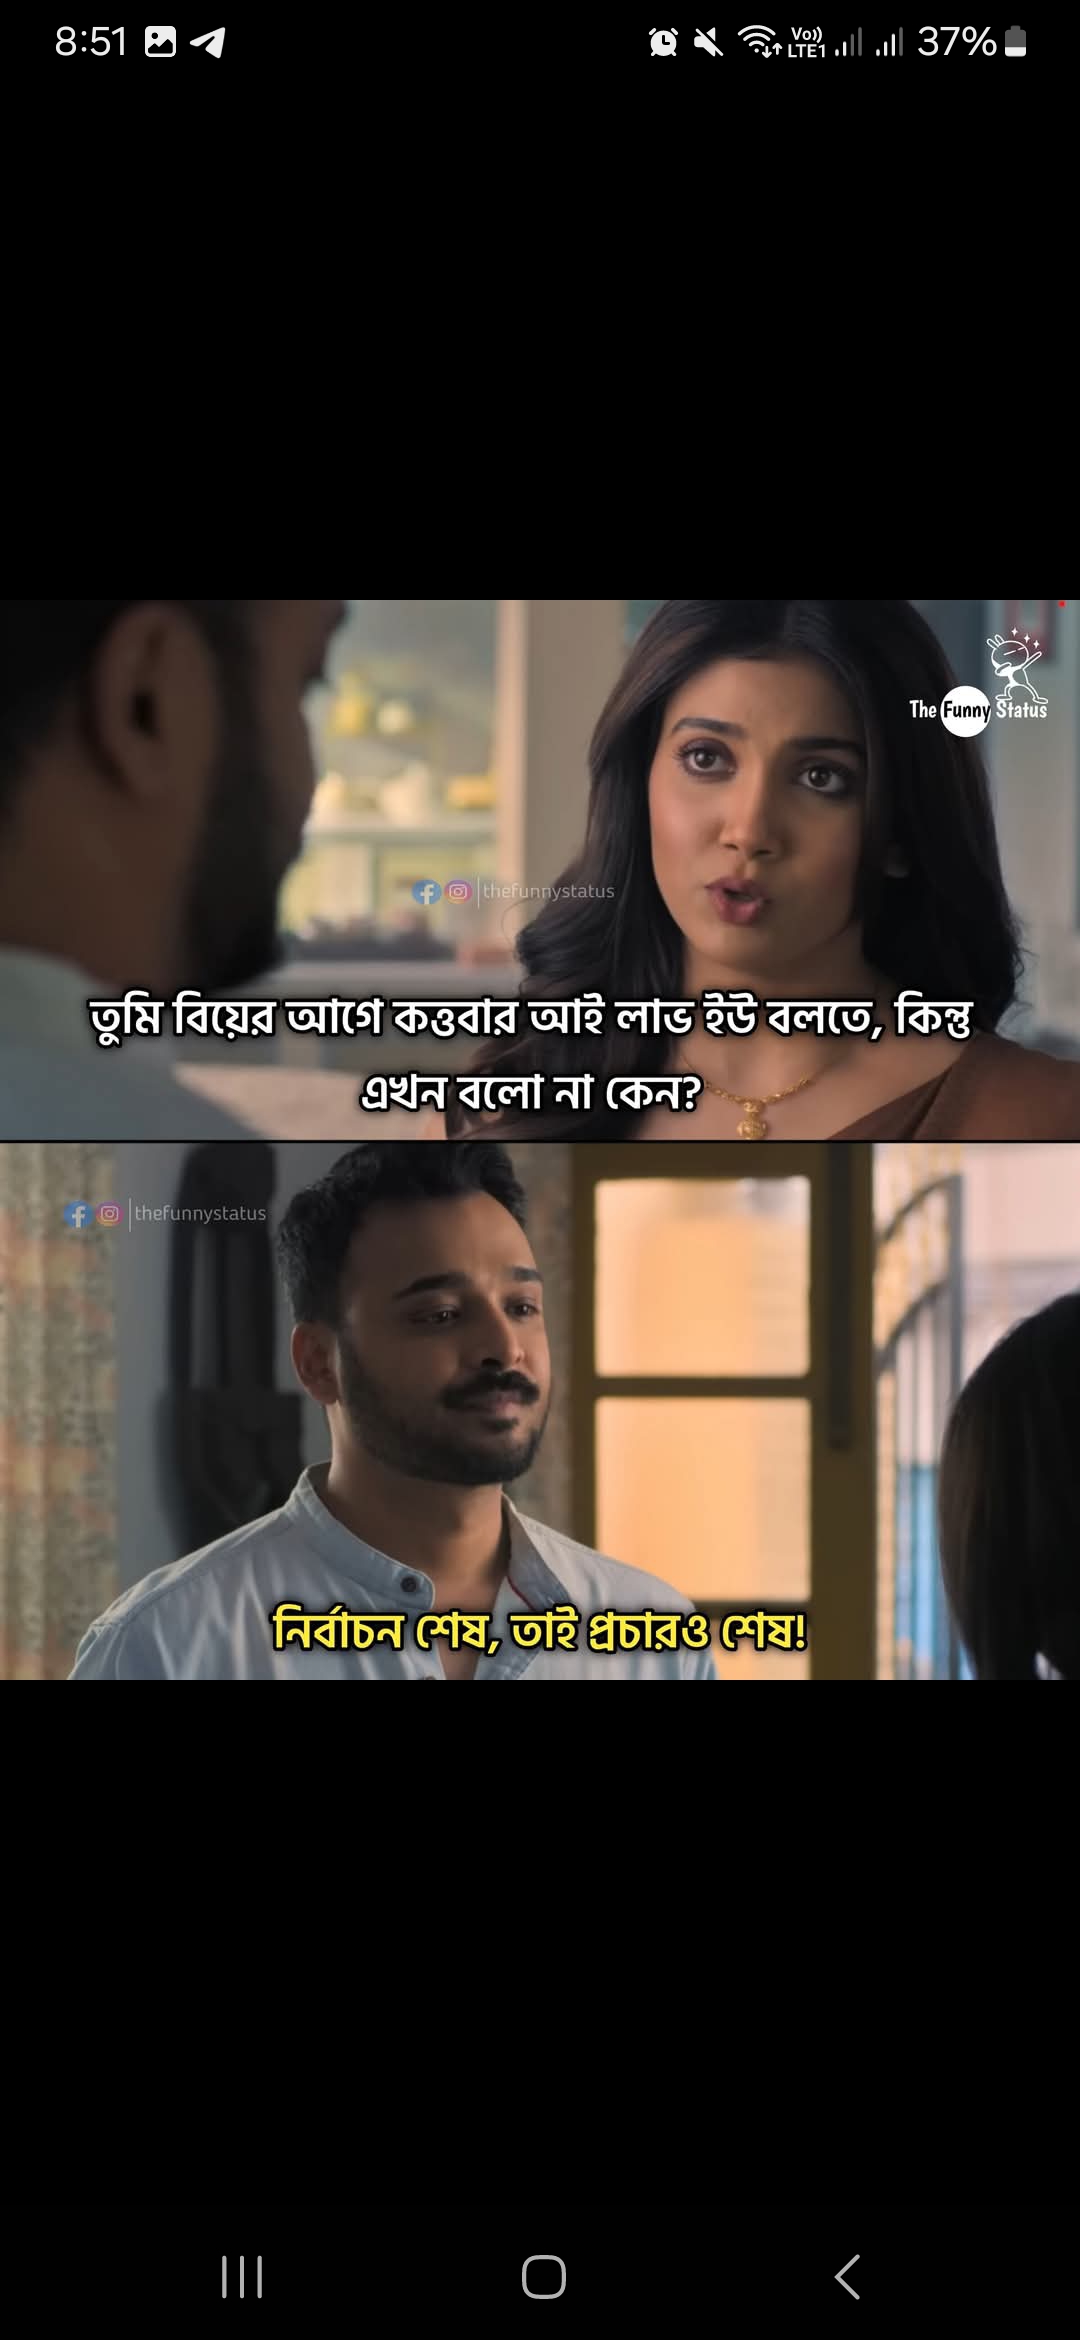
Text: তুমি বিয়ের আগে কত্তবার আই লাভ ইউ বলতে, কিন্তু এখন বলো না কেন?
নির্বাচন শেষ, তাই প্রচারও শেষ
Label: Non Hate